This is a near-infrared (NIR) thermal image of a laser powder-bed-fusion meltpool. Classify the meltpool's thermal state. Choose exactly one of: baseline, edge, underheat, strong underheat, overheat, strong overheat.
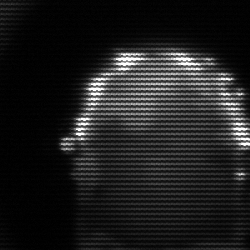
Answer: baseline